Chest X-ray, AP view. Patient: 28 years old, sex F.
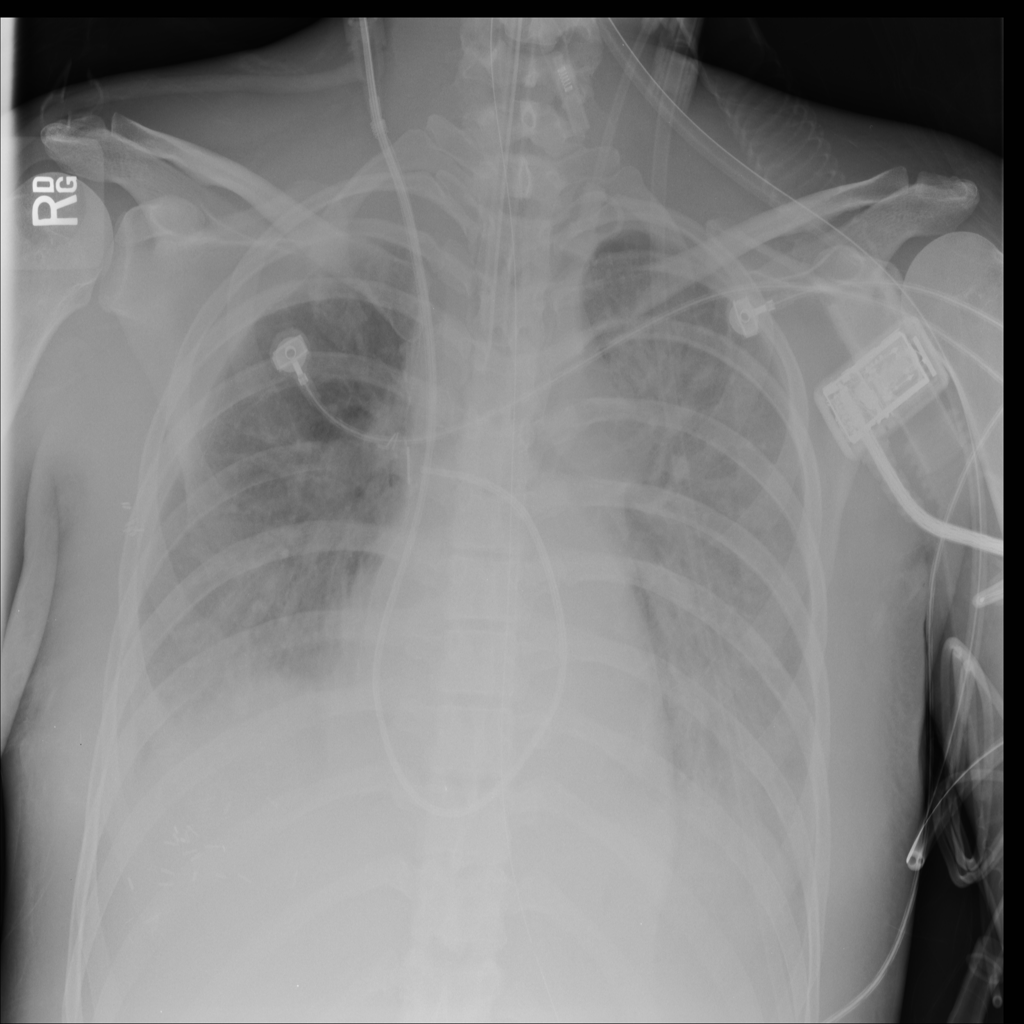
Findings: No Finding